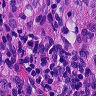
Metastatic tissue present: yes